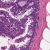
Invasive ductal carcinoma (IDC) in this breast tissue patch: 0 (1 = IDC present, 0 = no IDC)